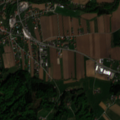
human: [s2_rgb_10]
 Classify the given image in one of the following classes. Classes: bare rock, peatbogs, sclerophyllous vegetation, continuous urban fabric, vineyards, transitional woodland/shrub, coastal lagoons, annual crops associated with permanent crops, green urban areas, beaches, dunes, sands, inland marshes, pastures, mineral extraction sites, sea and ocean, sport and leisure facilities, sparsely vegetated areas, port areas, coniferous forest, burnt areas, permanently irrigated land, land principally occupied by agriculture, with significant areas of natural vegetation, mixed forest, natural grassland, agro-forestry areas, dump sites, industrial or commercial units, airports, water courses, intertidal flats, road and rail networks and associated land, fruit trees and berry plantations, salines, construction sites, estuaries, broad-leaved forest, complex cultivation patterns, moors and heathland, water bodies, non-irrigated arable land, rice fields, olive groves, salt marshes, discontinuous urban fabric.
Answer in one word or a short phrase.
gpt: discontinuous urban fabric, non-irrigated arable land, complex cultivation patterns, land principally occupied by agriculture, with significant areas of natural vegetation, broad-leaved forest